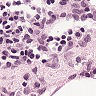
Metastatic tissue present: no